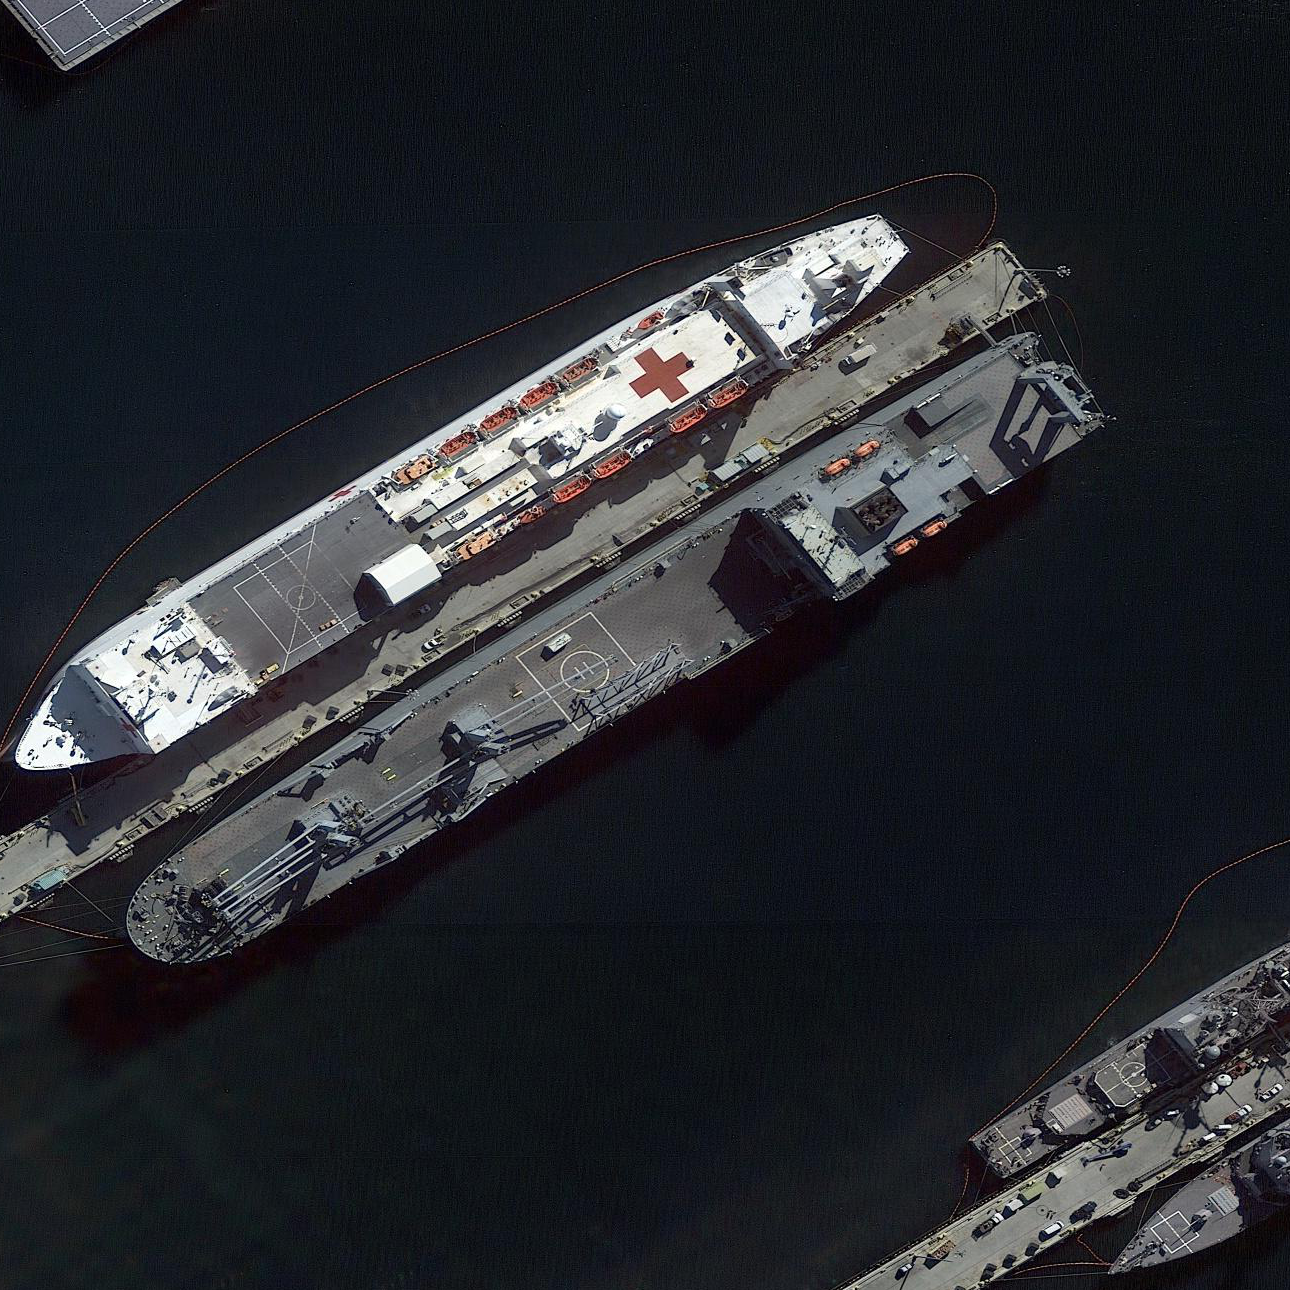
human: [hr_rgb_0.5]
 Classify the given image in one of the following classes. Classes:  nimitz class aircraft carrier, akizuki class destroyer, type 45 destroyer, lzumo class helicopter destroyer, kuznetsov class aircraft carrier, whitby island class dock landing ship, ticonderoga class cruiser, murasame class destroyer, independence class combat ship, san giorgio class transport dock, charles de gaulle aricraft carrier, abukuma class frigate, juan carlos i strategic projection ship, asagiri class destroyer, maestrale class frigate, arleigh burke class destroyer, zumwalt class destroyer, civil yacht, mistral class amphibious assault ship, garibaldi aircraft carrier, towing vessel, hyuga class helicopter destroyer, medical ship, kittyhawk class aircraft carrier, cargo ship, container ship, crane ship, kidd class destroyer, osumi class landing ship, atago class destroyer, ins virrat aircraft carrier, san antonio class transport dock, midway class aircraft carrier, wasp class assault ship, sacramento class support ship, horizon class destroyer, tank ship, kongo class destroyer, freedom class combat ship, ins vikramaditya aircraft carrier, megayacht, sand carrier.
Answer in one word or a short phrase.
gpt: Medical ship